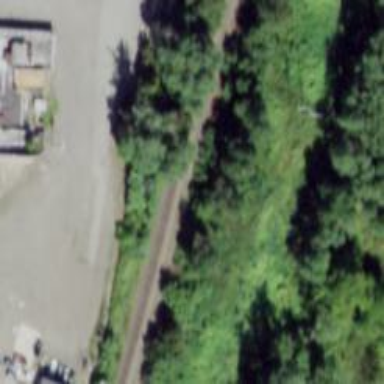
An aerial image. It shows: Railway track.